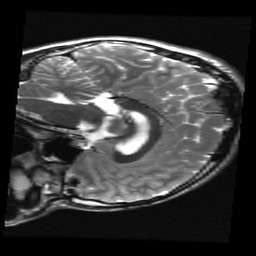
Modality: T2w
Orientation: sagittal
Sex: male
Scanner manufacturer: ge
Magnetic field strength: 3 T
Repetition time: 5 s
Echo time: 0.101 s